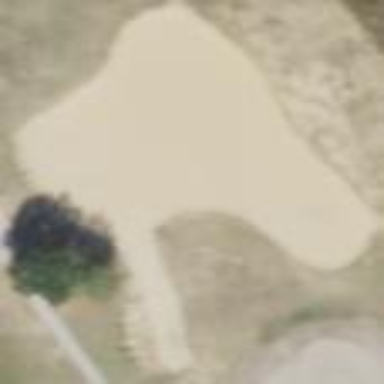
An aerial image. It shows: Sandy area is golf bunker.